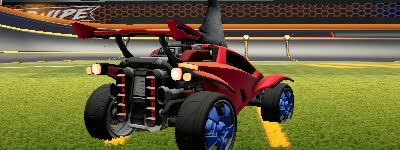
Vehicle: octane